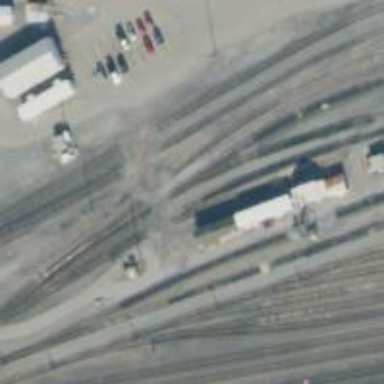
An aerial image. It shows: Level crossing along the railway.